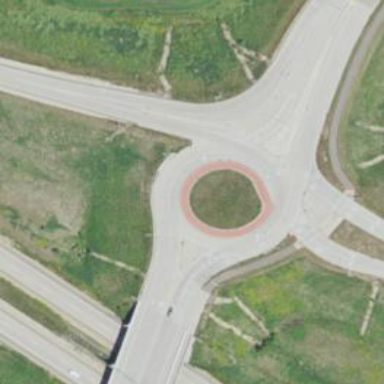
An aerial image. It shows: Concrete tertiary road leading to roundabout.